Question: I would like create an inner shadow on my 'UIView' on iPad like that :

This 'UIView' could change size so I can't use a simple image to create this kind of shadow.
I have tested with 'setShadow' etc., but it's only a dropshadow that is created.
Any idea how to create this kind of shadow?
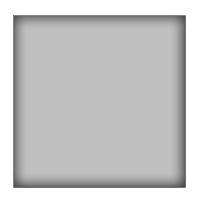
Answer: Create the shadow as a transparent layer at a particular size, then create a stretchable image, like this:
'''
UIImage *shadowImage = [UIImage imageNamed:@"shadow.png"];
shadowImage = [shadowImage stretchableImageWithLeftCapWidth:floorf(shadowImage.size.width/2) topCapHeight:floorf(shadowImage.size.height/2)];
'''
You can then put that as the image in a UIImageView with contentMode scale to fit and it will work the way you want.
Lets say your view is called "myView". You can add the shadow like this:
'''
UIImageView *shadowImageView = [[UIImageView alloc] initWithImage:shadowImage];
shadowImageView.contentMode = UIViewContentModeScaleToFill;
shadowImageView.autoresizingMask = UIViewAutoresizingFlexibleWidth | UIViewAutoresizingFlexibleHeight;
shadowImageView.frame = myView.bounds;
[myView addSubview:shadowImageView];
[shadowImageView release]; // only needed if you aren't using ARC
'''
You can also do most of this in interface builder if you prefer, as long as you create the stretchable image itself in code.